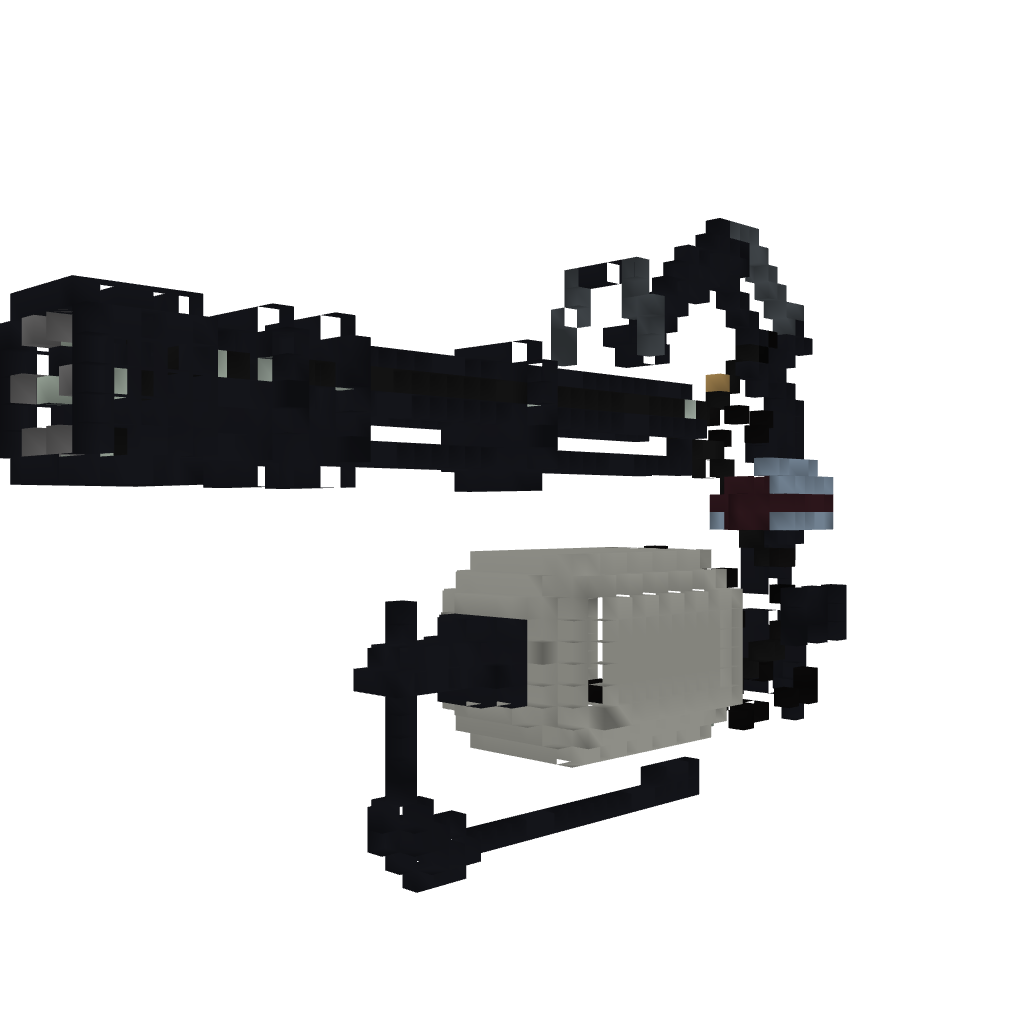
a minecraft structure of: minigun